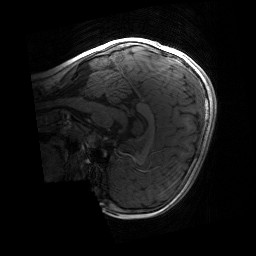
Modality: T1w
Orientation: sagittal
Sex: male
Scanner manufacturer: siemens
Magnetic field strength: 3 T
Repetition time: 1.9 s
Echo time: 0.00243 s